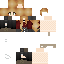
A female human skin with medium skin, wearing brown long hair dressed in a blue hoodie and black pants, featuring a closed mouth.